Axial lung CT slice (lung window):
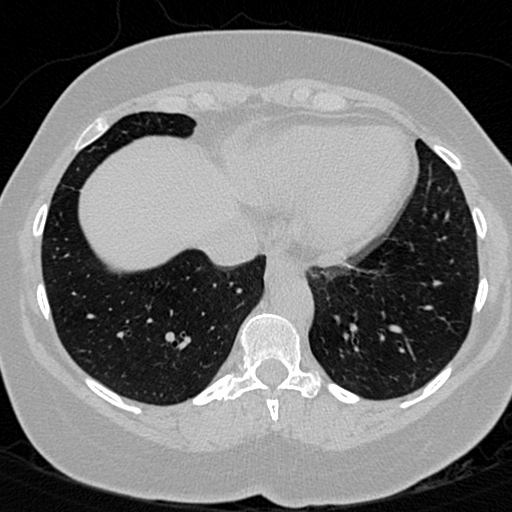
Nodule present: no